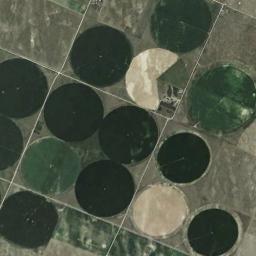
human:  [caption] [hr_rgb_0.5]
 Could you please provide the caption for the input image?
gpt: The round field is in the square .

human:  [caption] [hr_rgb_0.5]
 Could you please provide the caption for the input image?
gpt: More than ten neatly arranged circular farmlands of light earth yellow, Dark green, And light green mixed with incomplete gardens .

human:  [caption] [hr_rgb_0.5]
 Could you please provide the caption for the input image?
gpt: Some green circle farmland are in the bare land .

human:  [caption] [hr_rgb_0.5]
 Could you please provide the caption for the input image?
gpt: Several green circular farmlands and several khaki circular farmlands are surrounded by wasteland .

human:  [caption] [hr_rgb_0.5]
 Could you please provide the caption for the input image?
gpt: There are some circular farmlands of the same size .